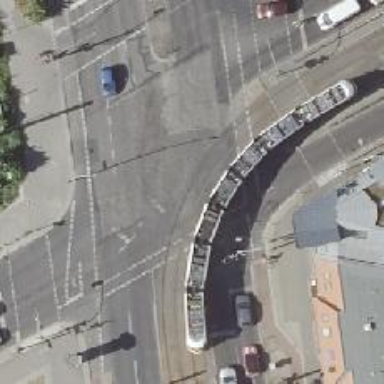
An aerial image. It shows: Tram railway with contact lines for electrification.